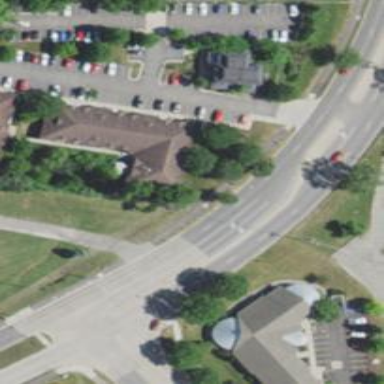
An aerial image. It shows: Healthcare clinic.